Field crop: maize
Growth stage: 1
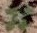
Species: chenopodium